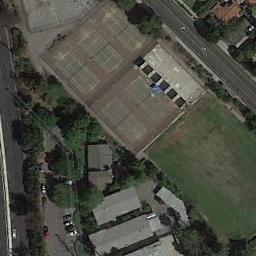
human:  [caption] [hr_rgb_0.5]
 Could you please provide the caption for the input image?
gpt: There are two tennis courts of the same size side by side in the upper right corner .

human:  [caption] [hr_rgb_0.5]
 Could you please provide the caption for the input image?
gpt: Many buildings of different shapes are beside the tennis courts .

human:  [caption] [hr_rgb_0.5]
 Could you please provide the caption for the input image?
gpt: Tennis courts and lawns separate roads and residential areas .

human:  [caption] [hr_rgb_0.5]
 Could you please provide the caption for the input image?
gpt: The tennis court is on the grass next to some buildings and trees .

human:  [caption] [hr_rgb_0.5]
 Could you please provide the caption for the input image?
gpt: There are some buildings and green trees beside the tennis courts .